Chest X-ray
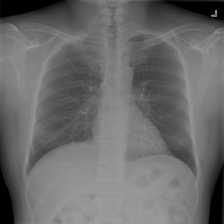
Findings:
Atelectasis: negative
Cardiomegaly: negative
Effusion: negative
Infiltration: negative
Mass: negative
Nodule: positive
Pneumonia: negative
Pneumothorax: negative
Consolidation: negative
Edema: negative
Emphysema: negative
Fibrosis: negative
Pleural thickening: negative
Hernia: negative